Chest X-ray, PA view. Patient: 21 years old, sex M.
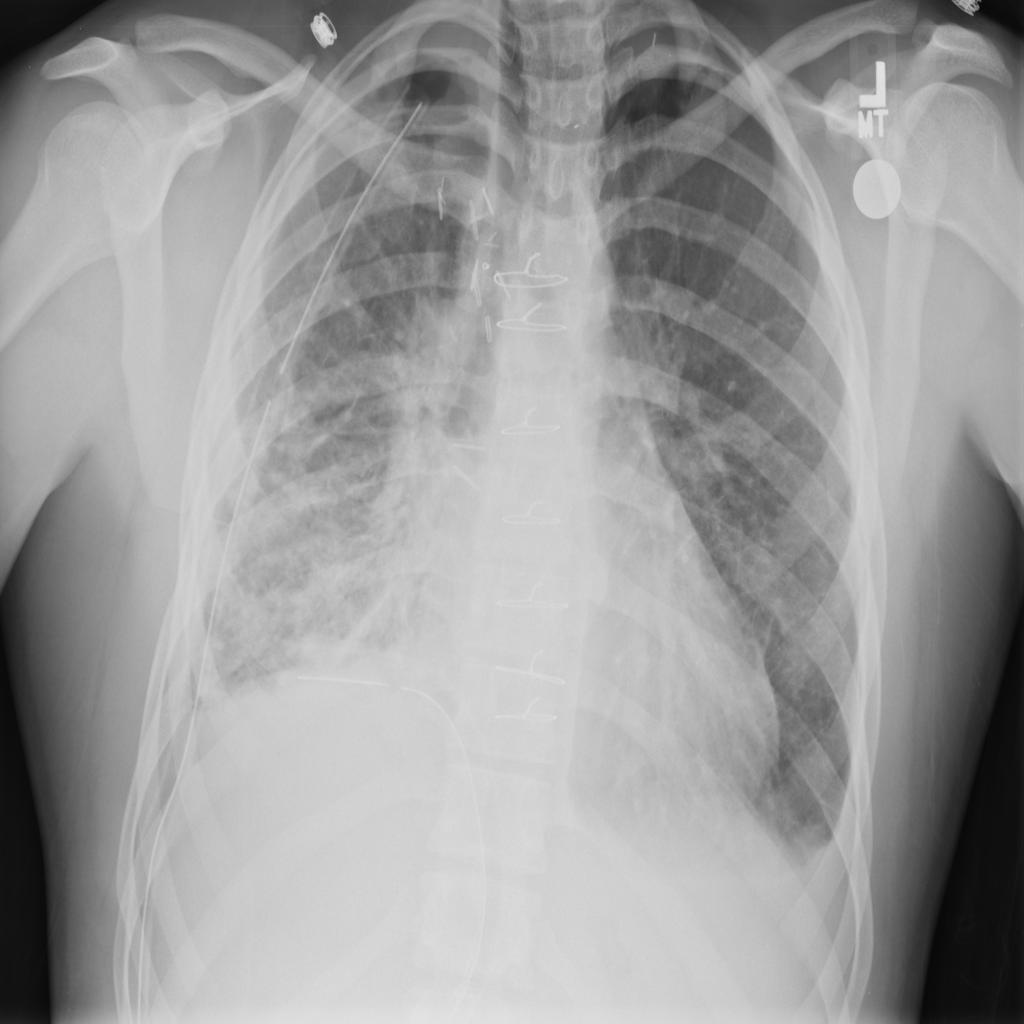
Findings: No Finding